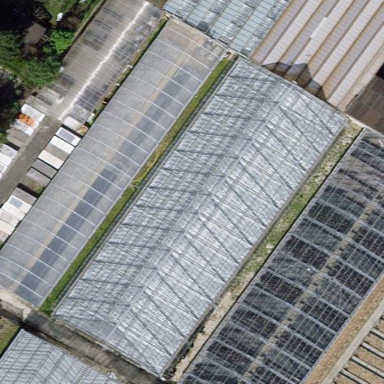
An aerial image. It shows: Greenhouse.